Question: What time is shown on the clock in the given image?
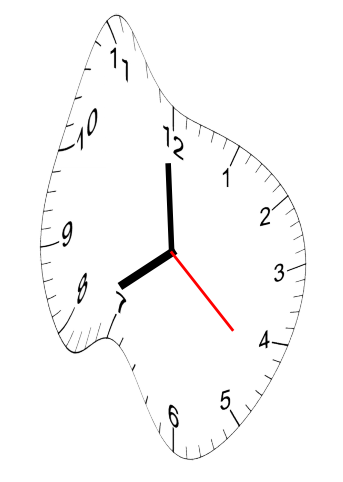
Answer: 07:59:22